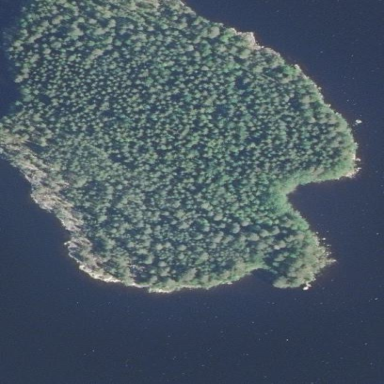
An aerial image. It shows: Islet covered with woodland.